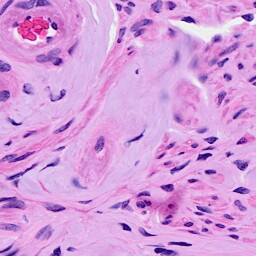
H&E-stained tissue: Ovarian